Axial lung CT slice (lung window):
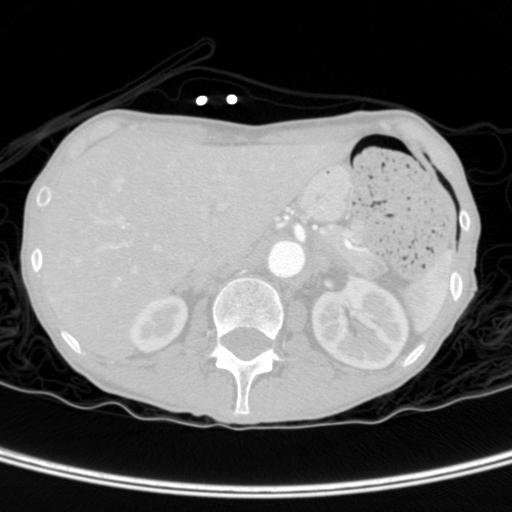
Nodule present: no